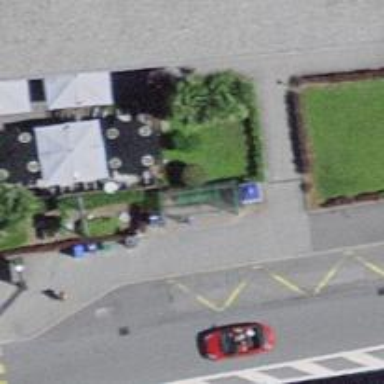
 serving as platform for public transportation."